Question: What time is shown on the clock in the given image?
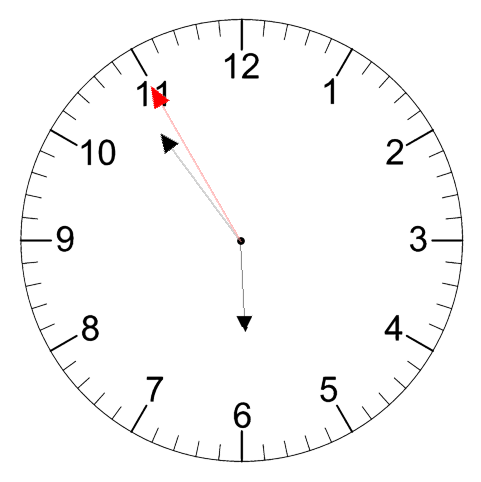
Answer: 05:53:55